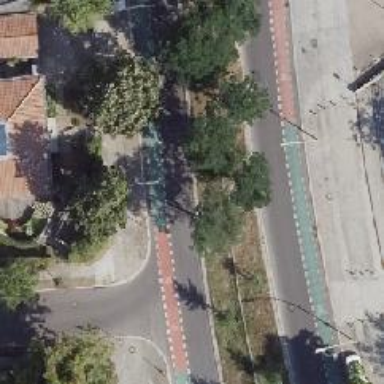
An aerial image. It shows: Secondary road with asphalt surface. It includes green-colored cycleway.